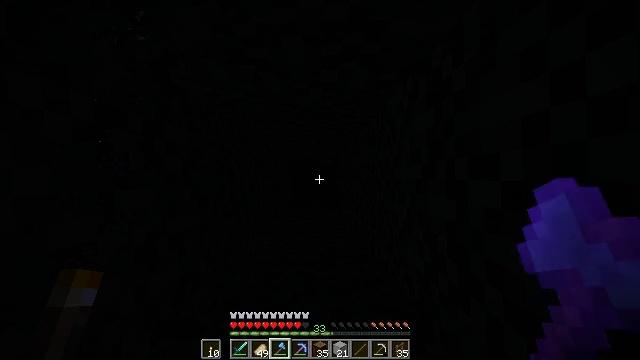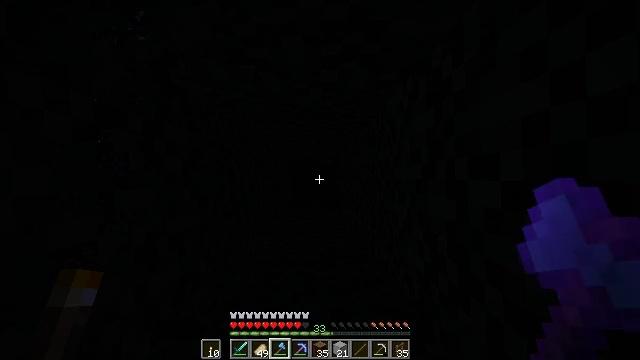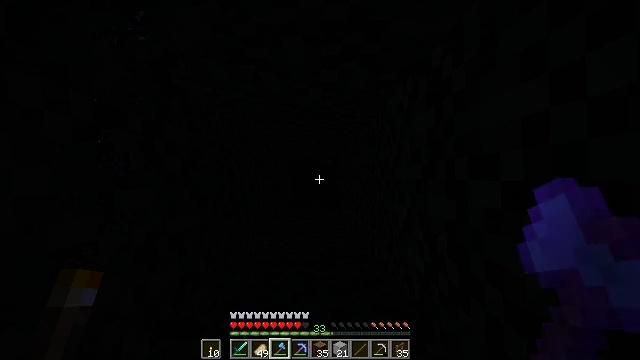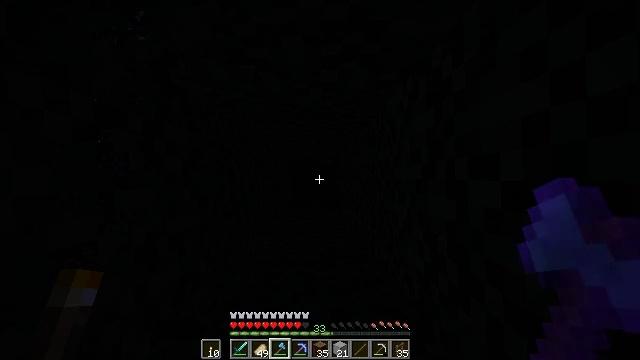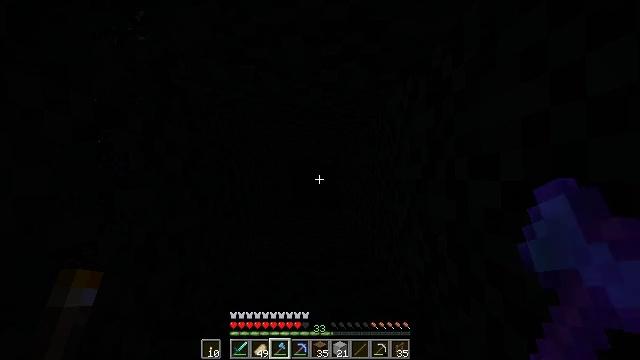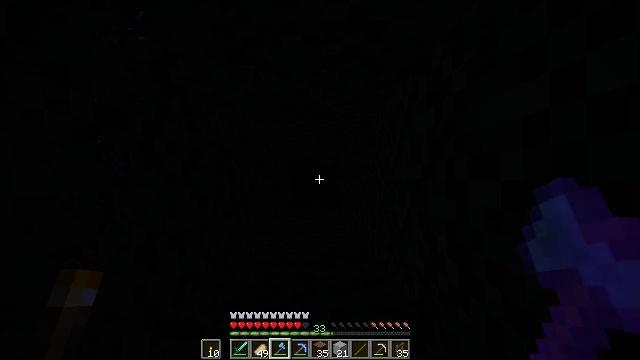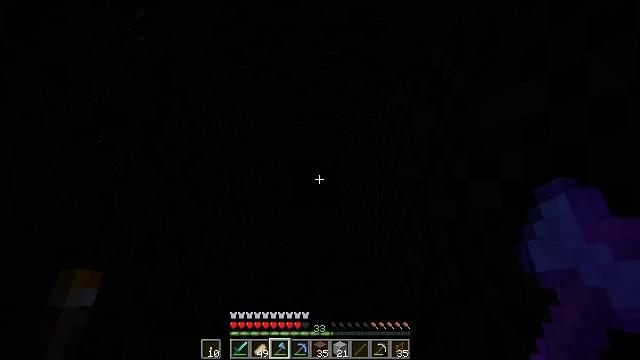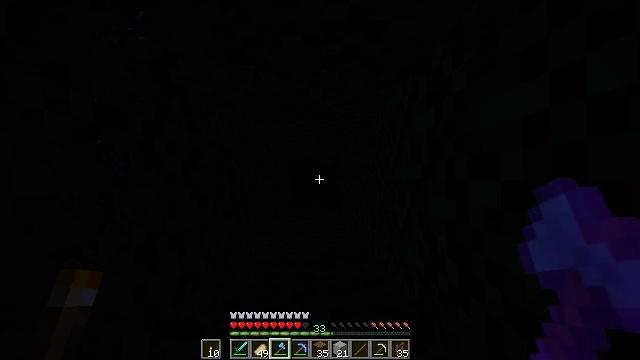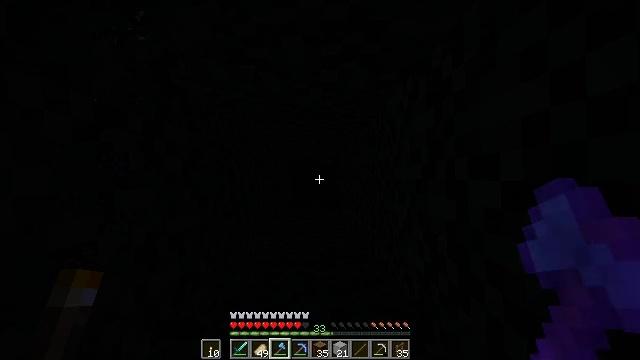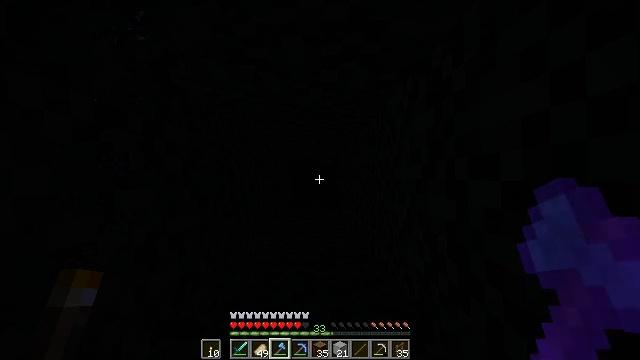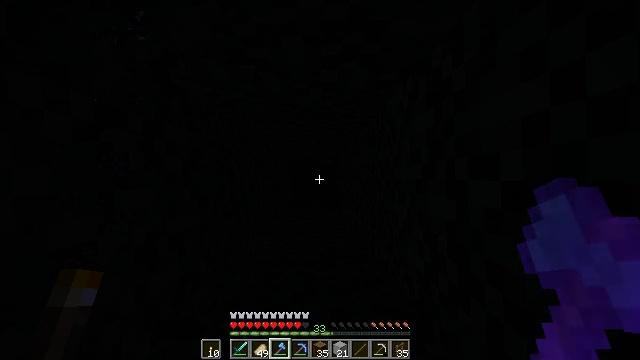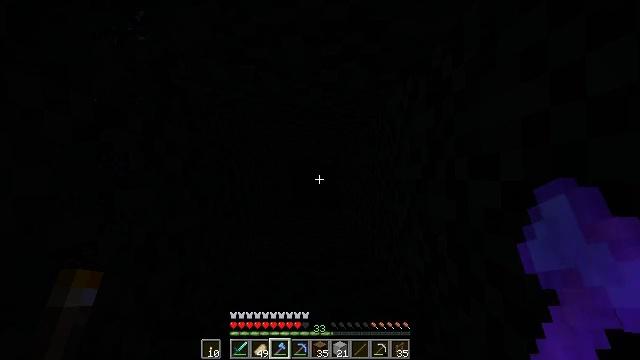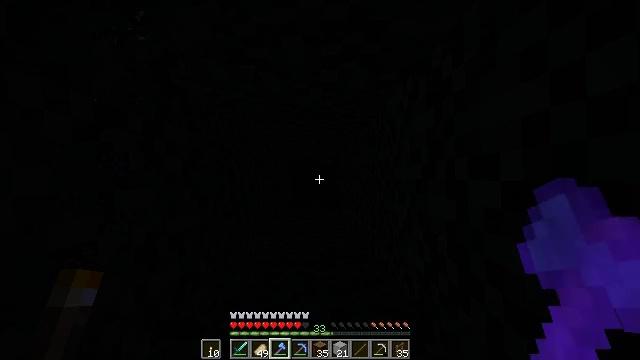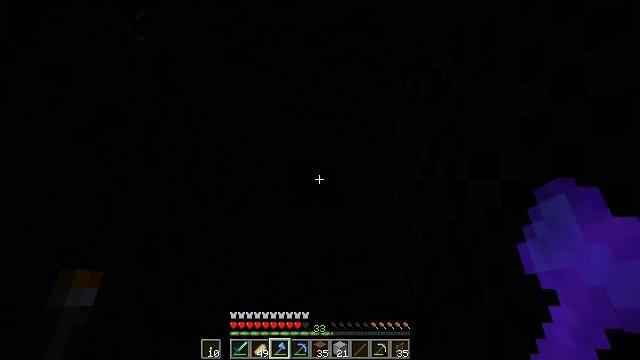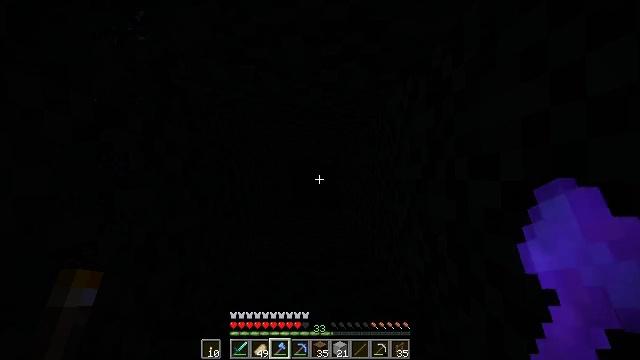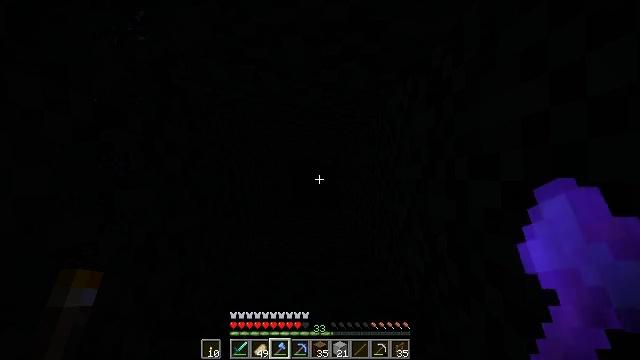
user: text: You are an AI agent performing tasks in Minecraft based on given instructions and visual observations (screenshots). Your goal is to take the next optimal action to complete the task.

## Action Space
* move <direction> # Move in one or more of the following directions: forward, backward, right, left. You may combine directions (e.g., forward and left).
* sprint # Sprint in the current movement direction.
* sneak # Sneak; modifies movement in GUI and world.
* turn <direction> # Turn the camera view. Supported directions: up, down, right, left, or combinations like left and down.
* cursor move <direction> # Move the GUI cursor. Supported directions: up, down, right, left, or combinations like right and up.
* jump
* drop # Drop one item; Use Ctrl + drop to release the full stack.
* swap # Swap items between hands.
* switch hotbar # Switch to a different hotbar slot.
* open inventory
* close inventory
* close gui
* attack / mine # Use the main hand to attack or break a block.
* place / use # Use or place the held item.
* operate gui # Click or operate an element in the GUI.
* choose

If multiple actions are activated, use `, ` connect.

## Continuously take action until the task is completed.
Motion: motion action
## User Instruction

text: Destroy the brown bed to move it.
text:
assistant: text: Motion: no_op
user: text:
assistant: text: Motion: no_op
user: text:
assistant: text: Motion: no_op
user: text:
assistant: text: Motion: no_op
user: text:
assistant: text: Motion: no_op
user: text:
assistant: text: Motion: no_op
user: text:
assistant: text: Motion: no_op
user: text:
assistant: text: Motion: no_op
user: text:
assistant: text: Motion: no_op
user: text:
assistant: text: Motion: no_op
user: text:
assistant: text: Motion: no_op
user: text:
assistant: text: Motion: no_op
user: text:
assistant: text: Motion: no_op
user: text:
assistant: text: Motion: no_op
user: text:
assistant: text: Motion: no_op
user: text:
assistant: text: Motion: no_op
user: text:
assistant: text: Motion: no_op
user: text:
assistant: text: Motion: no_op
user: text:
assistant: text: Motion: no_op
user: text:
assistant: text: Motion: no_op
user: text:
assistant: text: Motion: no_op
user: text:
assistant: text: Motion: no_op
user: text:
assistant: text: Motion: no_op
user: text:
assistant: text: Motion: no_op
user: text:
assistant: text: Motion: no_op
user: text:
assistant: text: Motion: no_op
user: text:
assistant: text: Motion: no_op
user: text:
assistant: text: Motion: no_op
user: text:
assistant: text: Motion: no_op
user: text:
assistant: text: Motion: no_op